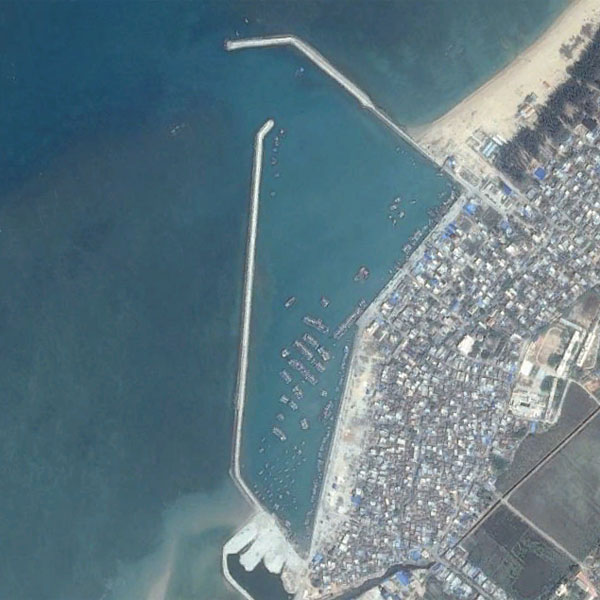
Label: Port